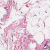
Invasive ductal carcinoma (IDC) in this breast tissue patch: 0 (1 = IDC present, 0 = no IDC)